Question: ## Problem
I want to redirect my with htaccess, because the entire path is long.
I try this - 'index.php':
'''
<link rel="stylesheet" href="/css/styles.css">
'''
And this in my '.htaccess'
'''
RewriteEngine on
RewriteRule ^css/(.*)$ /app/view/templates/default/frontend/css/$1 [NC,L]
'''
But, the CSS was not loaded.
'''
GET http://localhost/css/styles.css 404 (Not Found)
'''
---
## Environment: development
- - 'http://localhost/test'
## Folder Structure
'''
/home/patrick/workspace/ = http://localhost
'''
'''
/home/patrick/workspace/test/ = http://localhost/test
'''

'''
/app/view/templates/default/frontend/css/
'''
So, I want:
'''
<link rel="stylesheet" href="/css/styles.css">
'''
And then, redirect (call) the correct url, like that:
'''
/app/themes/default/css/styles.css
'''
I try that but doesn't work:
'''
RewriteEngine on
RewriteRule ^/css/(.*)$ /app/themes/default/css/$1 [NC,L]
'''
---
## Observations
### 1) I do not want create a VirtualHost/Alias for that URL.
My problem is about:
- - -
### 2) I can't put a .htaccess in my DocumentRoot directory of apache
Why? Because is my development machine and I have a lot folders inside root. For example:
- - - - - -
All items above is a folder in my 'workspace', and each folder is about different things, so, I don't want to put '.htaccess' in root, it really needed.
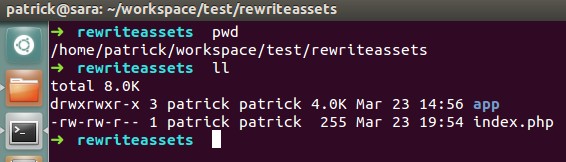
Answer: You don't want that leading slash in your rule's pattern. 'RewriteRule''s that are in the htaccess file will have the leading slash stripped off before applying the rule:
'''
RewriteRule ^css/(.*)$ /app/themes/default/css/$1 [NC,L]
'''